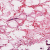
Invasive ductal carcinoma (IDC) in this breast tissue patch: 0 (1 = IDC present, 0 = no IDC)